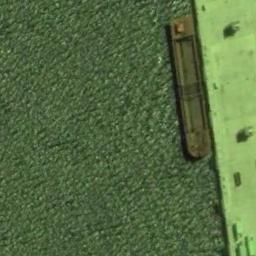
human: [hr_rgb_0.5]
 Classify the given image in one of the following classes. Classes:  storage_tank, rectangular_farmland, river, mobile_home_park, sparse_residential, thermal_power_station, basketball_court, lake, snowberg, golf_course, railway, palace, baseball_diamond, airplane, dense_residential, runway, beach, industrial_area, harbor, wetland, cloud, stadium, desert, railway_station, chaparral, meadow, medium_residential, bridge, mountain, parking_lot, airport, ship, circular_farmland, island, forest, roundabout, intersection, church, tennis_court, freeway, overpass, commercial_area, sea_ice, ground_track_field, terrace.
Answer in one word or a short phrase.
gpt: ship